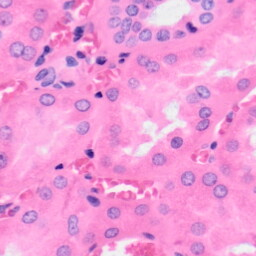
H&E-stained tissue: Kidney